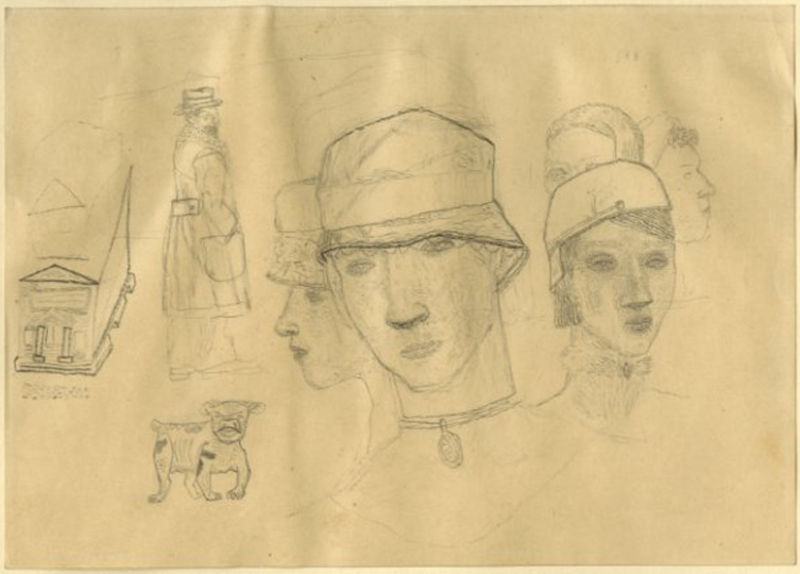
Titel: Three Women and a Bull Dog, Three Women and a Bull Dog
Künstler: Pavel Filonov
Standort: Amherst (Massachusetts, USA)
Institution: Mead Art Museum, Amherst College
Schlagwörter: column, columns, crowd, hat, men, people, white, women, arm, black, collar, dark, face, female, figures, gray, grey, hair, nose, portrait, wall, woman, yellow, perspective, profile, sad, man, roman, building, girl, head, house, houses, death, boy, eyes, drawing, paper, cap, chin, coat, mouth, dog, hats, line, sketch, beard, faces, jacket, necklace, arms, temple, draft, drawings, pocket, pockets, shoes, study, pencil, draw, animal, eye, lines, lips, overlap, simple, tan, pet, boys, heads, noses, spots, unfinished, cameo, jewelry, coffin, choker, scetch, jewelery, shaded, idea, bulldog, portaits, had, neckless, necless, blocky, profiles, 40s, forties, women heads, thress women, uncomplete, cloche, dog tag, locket, s\coat, pocets, house'man, caap, neckles, chins, superposition